В прямом переводе слово гироскоп — прибор для обнаружения вращения. В широком смысле гироскопом называется быстро вращающееся твердое тело, ось которого может менять положение в пространстве. Гироскоп, в особенности, когда на него действуют внешние силы, может совершать удивительные движения, кажущиеся на первый взгляд неожиданными и непонятными. Вся теория гироскопов построена на векторном уравнении для момента импульса относительно точки опоры $O$: $$\frac{\mathrm d\vec{L}}{\mathrm dt} = \vec{M} .\tag{1}$$Здесь $\vec{M}$ — сумма моментов внешних сил относительно точки $O$, $\vec{L}$ — момент импульса относительно точки $O$. Если ось вращающегося волчка отклонена от вертикали, то под действием силы тяжести ось описывает в пространстве круговой конус с вертикальной осью. Такое движение волчка называют вынужденной прецессией.
Часть A. Период прецессии (1 балл)
Часть B. Момент инерции волчка (4 балла)
Теоретически получите выражение для периода прецессии волчка $T_1$.
Раскрутите волчок с помощью груза $m_1$ и измерьте период его прецессии. Используя эти данные и проведя необходимые дополнительные измерения геометрических размеров, определите момент инерции ротора волчка $I$ и частоту вращения волчка (в $Гц$) в эксперименте.
Часть C. Момент силы трения (3 балла) Момент силы тяжести только поворачивает момент импульса волчка. Момент силы трения между ротором и рамой изменяет его модуль.
До какой максимальной частоты удаётся раскрутить волчок, дёргая за нить рукой? Ответ выразите в герцах.
Раскрутите волчок и поставьте на подставку. Постройте график зависимости частоты вращения ротора волчка (в $Гц$) от времени до того момента, как частота уменьшится в $2$ раза.
Часть D. Другая прецессия (2 балла) Чтобы наблюдать другой вид прецессии волчка, его нужно подвесить на нитке за железный обруч и отклонить на угол $\alpha$ от вертикали.
На основе графика сделайте качественный вывод о зависимости момента силы трения, действующего на ротор, от скорости вращения волчка. Определите средний момент силы трения.
Теоретически выведите формулу для периода прецессии $T_2$ в этом случае.
Экспериментально исследуйте зависимость периода прецессии $T_2$ от угла $\alpha$.
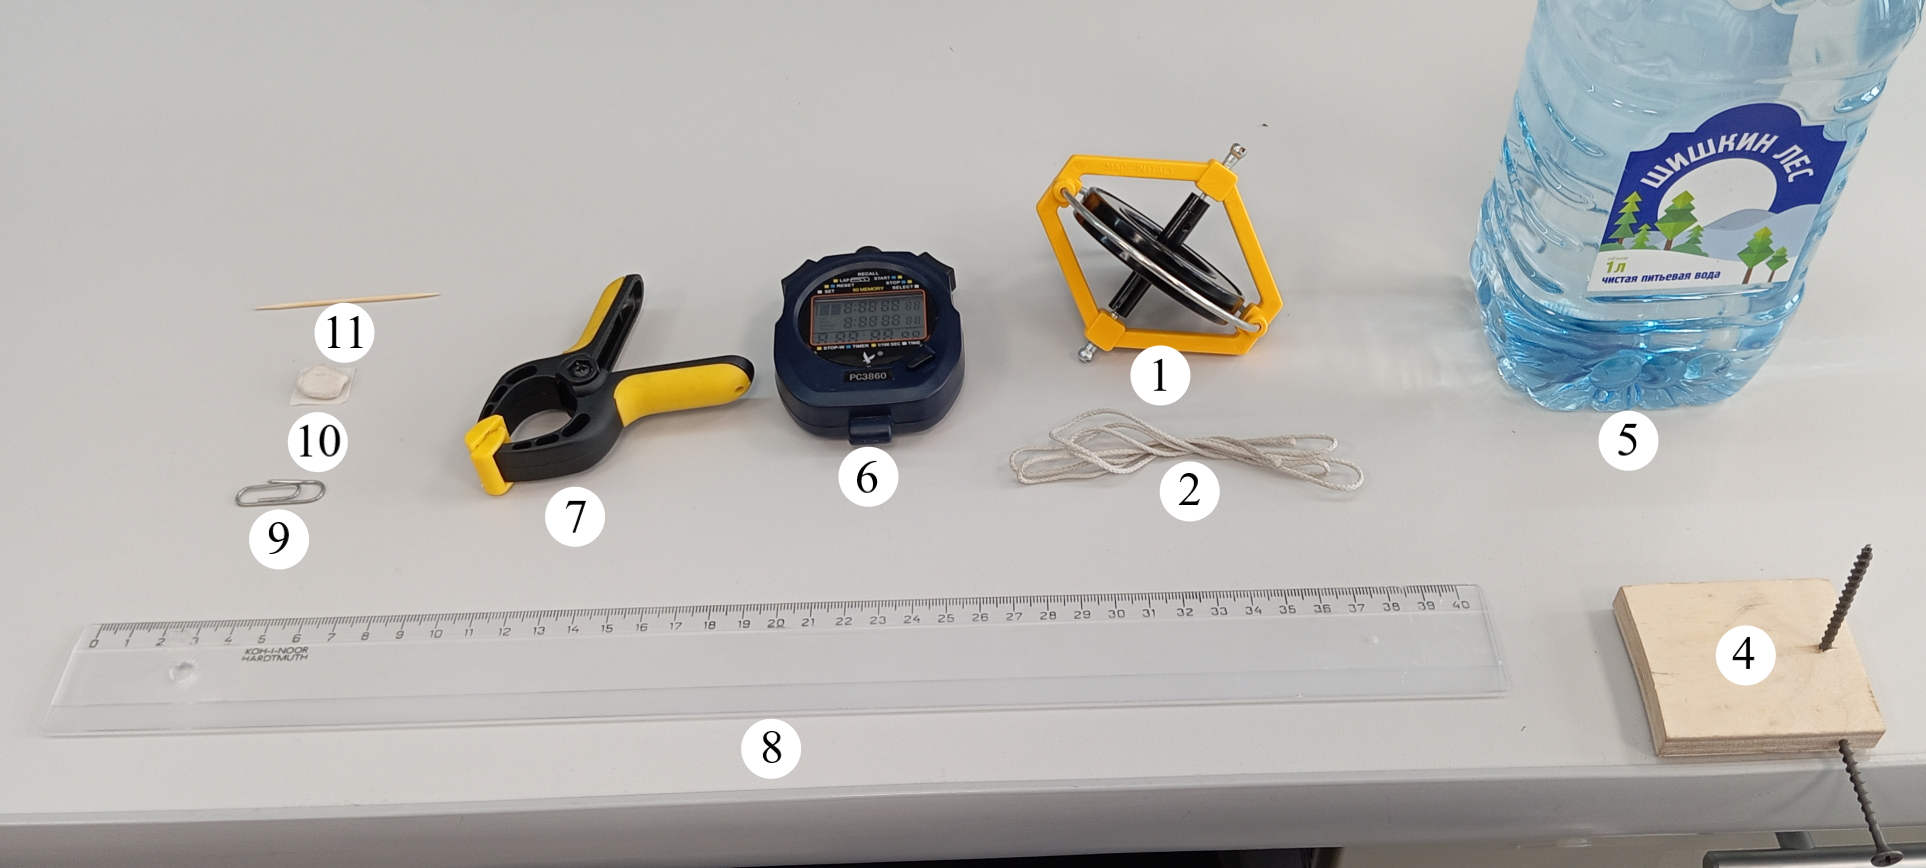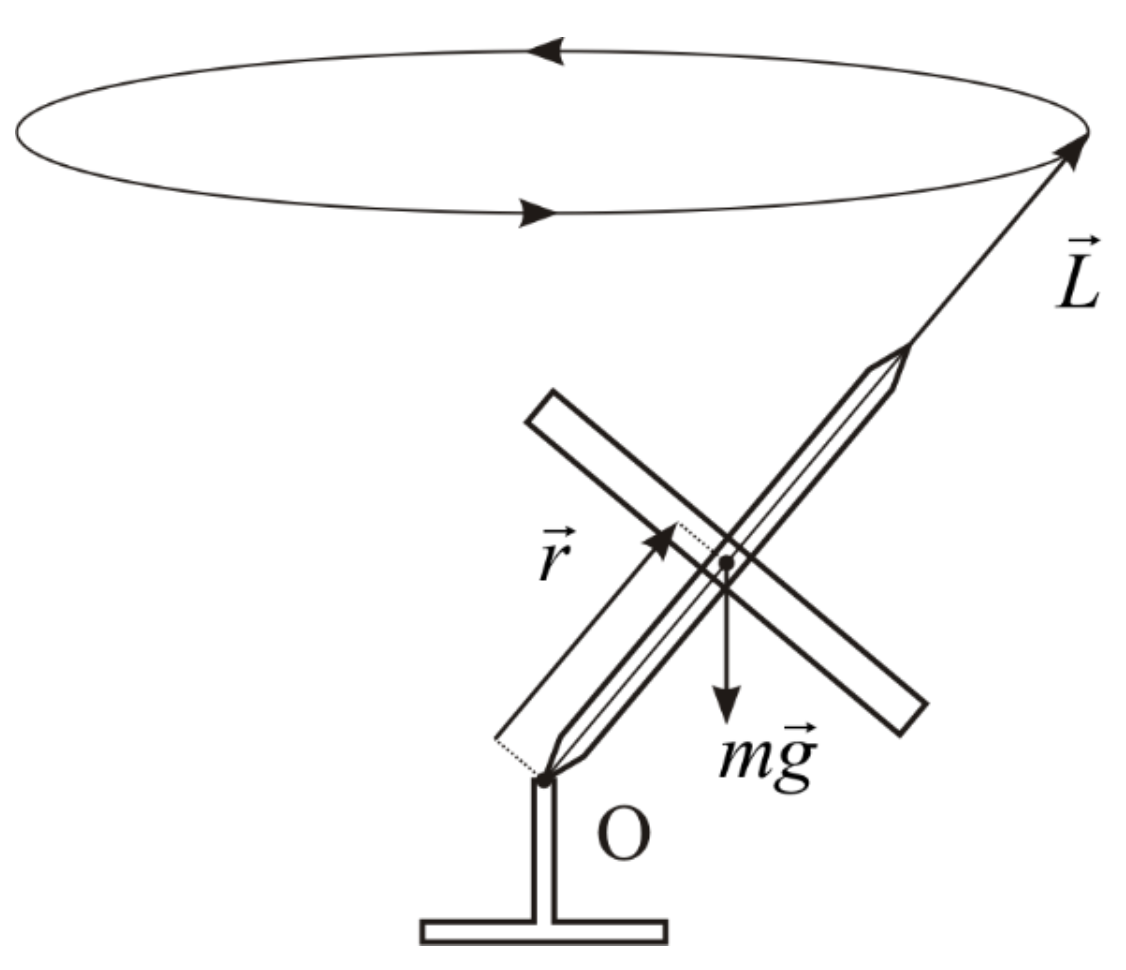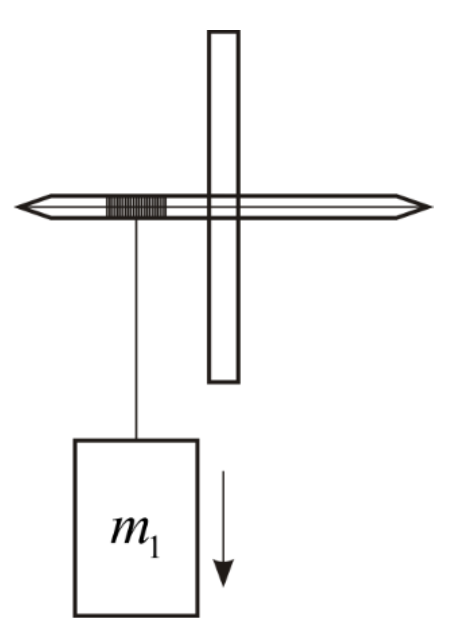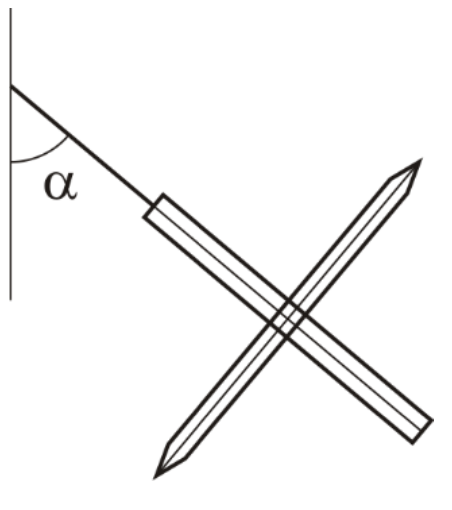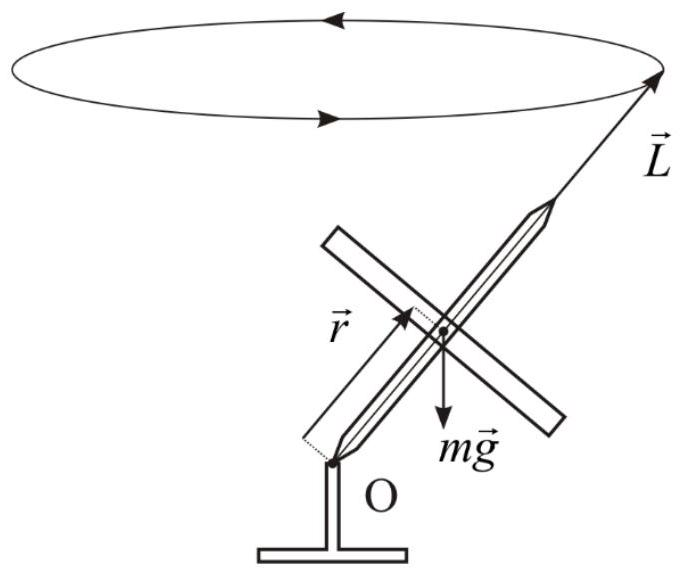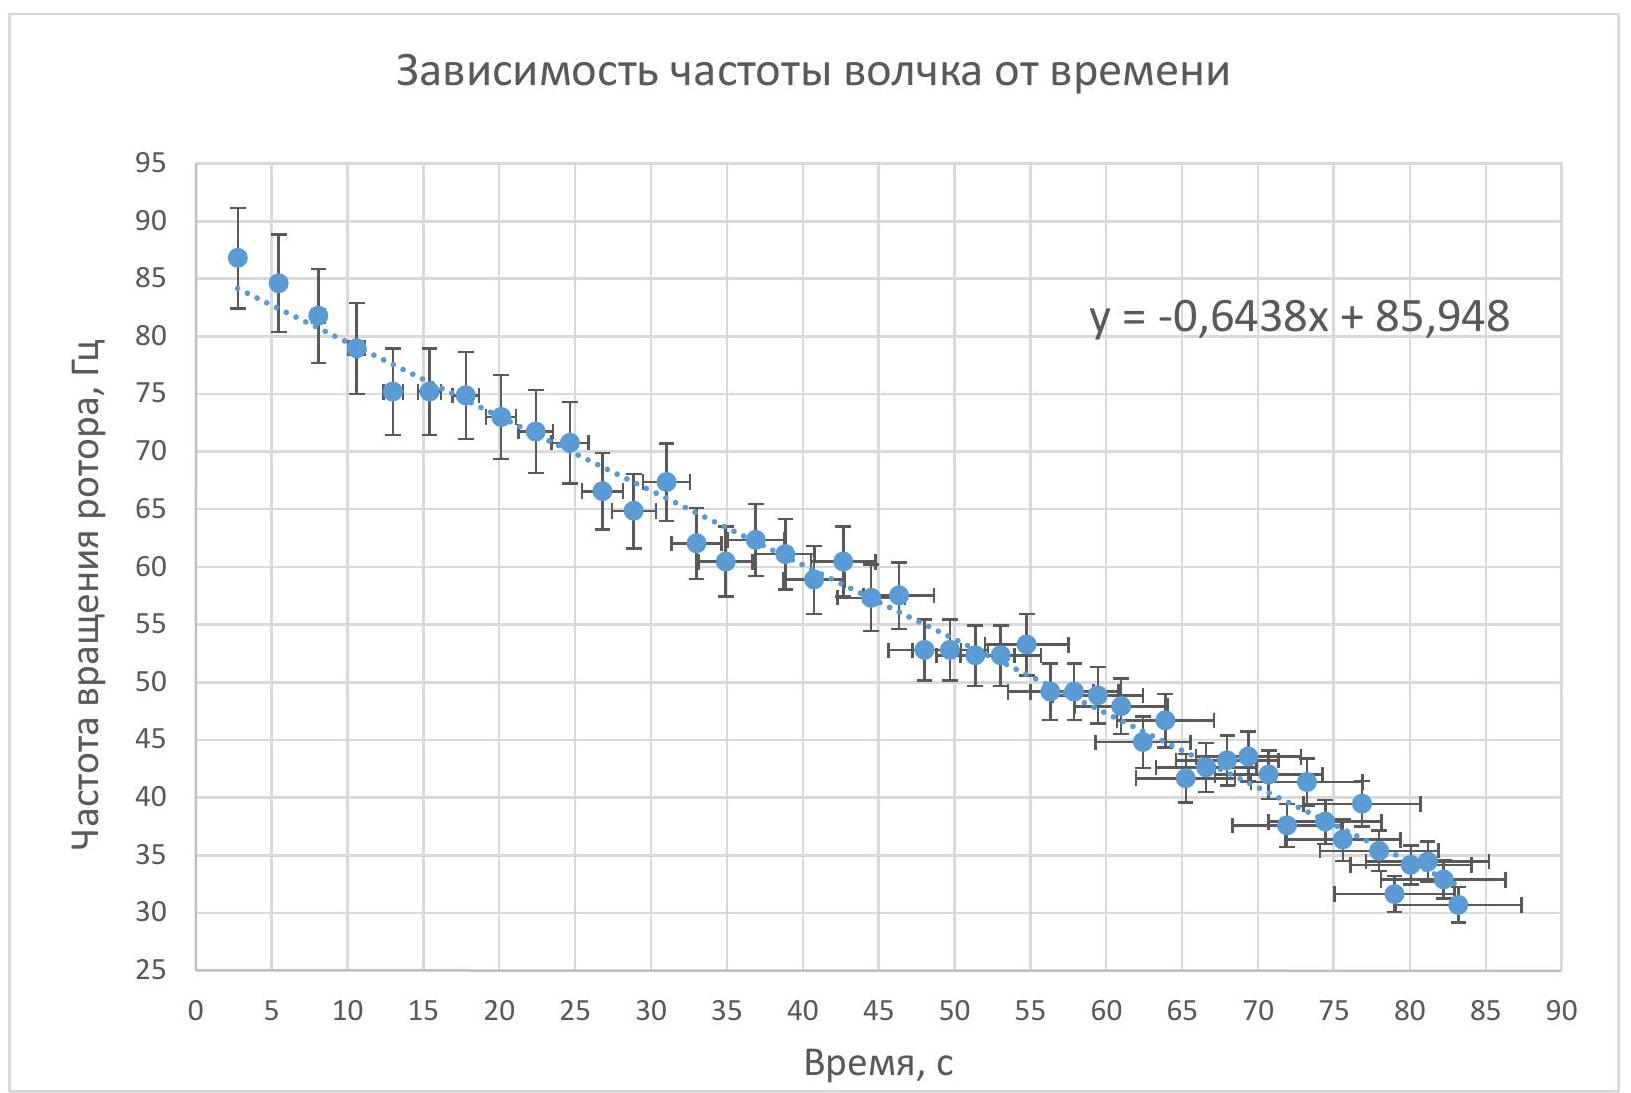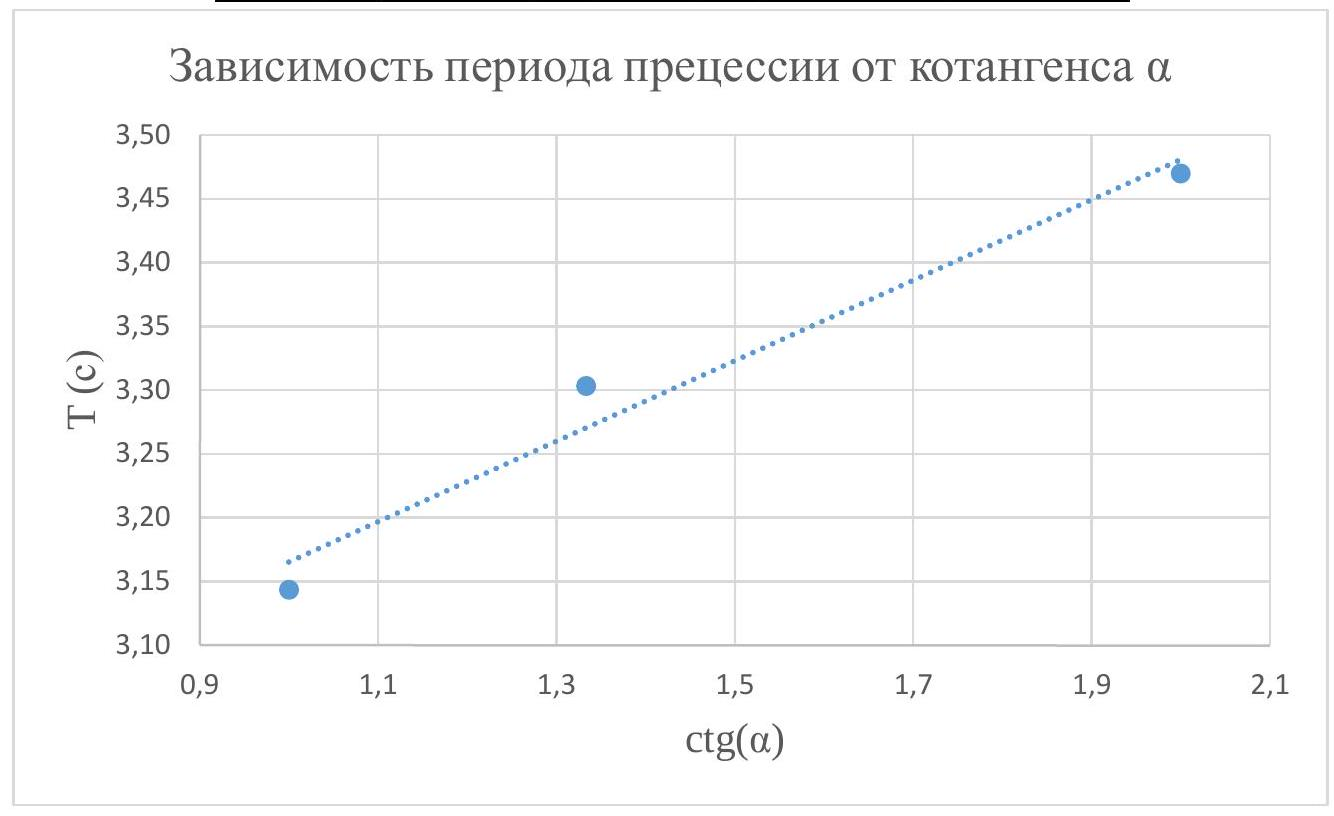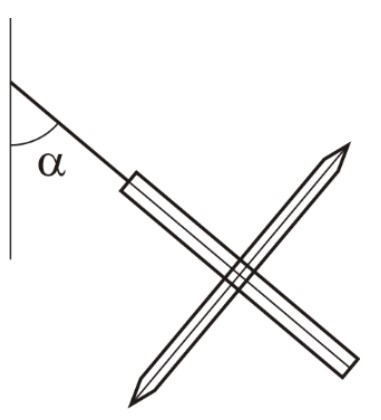
Теоретически получите выражение для периода прецессии волчка $T_1$.
Ответ: \begin{equation}T_{1}=\frac{2 \pi I \omega}{r m g} \tag{3}\end{equation}\begin{equation}\Omega=\frac{r m g}{I \omega}. \tag{4}\end{equation}

Раскрутите волчок с помощью груза $m_1$ и измерьте период его прецессии. Используя эти данные и проведя необходимые дополнительные измерения геометрических размеров, определите момент инерции ротора волчка $I$ и частоту вращения волчка (в $Гц$) в эксперименте.
Решение: Для нахождения момента инерции волчка воспользуемся законом сохранения энергии и уравнением $(3)$. Получим систему уравнений:$$\left\{\begin{array}{c}\mathrm{T}_{1}=\frac{2 \pi I \omega}{r m g}, \\m_{1} g h=\frac{m_{1}(b \omega)^{2}}{2}+\frac{I \omega^{2}}{2} .\end{array}\right.$$Здесь: $r=4.1~см$ расстояние от точки опоры $О$ до центра масс волчка.$h=85~см $ длина той части нити, которой раскручивают волчок.$b$ — расстояние от точки приложения силы тяжести груза к волчку до оси волчка. Чтобы определить $b$, посчитаем, сколько оборотов совершает волчок, когда на него накручивают нить длинной $c=21.8~см$. Он совершает ${N}_{об}=10$$$2 \pi b N_{об}=с,$$$$ b=0.35~см.$$$\mathrm{T}_{1}$ — период прецессии после раскручивания грузом. Измеряем его, поставив волчок на подставку сразу после раскручивания. Если гироскоп начинает вибрировать, вставать в вертикальное положение или по каким-то еще причинам вследствие его не идеальности большая угловая скорость не позволяет измерить период прецессии, то следует укоротить разгонную часть нити.$$T_{1}=2.9~с.$$Из первого уравнения выражаем $\omega$ и подставляем во второе. Получаем квадратное уравнение относительно $I$.$$\frac{8 \pi^{2} m_{1} h}{T_{1}^{2} m^{2} g r^{2}} I^{2}=m_{1} b^{2}+I$$Решив квадратное уравнение и выбрав положительный корень, получим:$$I=\frac{1+\sqrt{1+4 a m_{1} b^{2}}}{2 a},$$$$a=\frac{8 \pi^{2} m_{1} h}{T_{1}^{2} m^{2} g r^{2}}$$
Ответ: $$I=4.3 \cdot 10^{-5} ~кг\cdot м^{2}.$$При различных оценках могут понадобиться другие параметры волчка такие как внешний радиус $R_1=3~см$, внутренний $R_2=2~см$.

До какой максимальной частоты удаётся раскрутить волчок, дёргая за нить рукой? Ответ выразите в герцах.
Решение: Подставив значение $I$ в $(3)$, получим $v_{1}=\frac{\omega}{2 \pi}=T_{1} \frac{r m g}{4 \pi \pi I}=91~Гц$,$$\omega=571~\frac{рад }{с}$$При раскручивании руками максимальный период прецессии$$T_{\max } \simeq 3~с.$$А соответствующая частота из $(3)$ Оценим погрешность полученного значения $I$. Абсолютная погрешность при измерении $r-\Delta r=1~мм,~b-\Delta b=0.2~мм, ~h-\Delta h=2~см$ (высокая погрешность $b$ и $h$ обусловлена растяжением нити), $T_{1}-\Delta T_{1}= 0.2~с$ (вызвано сложностью замера поворота на $2 \pi$ а так же установкой гироскопа на подставку).Итого для $I$ имеем:$$\varepsilon \simeq 20 \% .$$
Ответ: $$v_{\max } \simeq 100~Гц.$$  Оценим погрешность полученного значения $I$. Абсолютная погрешность при измерении $r-\Delta r=1~мм,~b-\Delta b=0.2~мм, ~h-\Delta h=2~см$ (высокая погрешность $b$ и $h$ обусловлена растяжением нити), $T_{1}-\Delta T_{1}= 0.2~с$ (вызвано сложностью замера поворота на $2 \pi$ а так же установкой гироскопа на подставку).Итого для $I$ имеем:$$\varepsilon \simeq 20 \% .$$

Раскрутите волчок и поставьте на подставку. Постройте график зависимости частоты вращения ротора волчка (в $Гц$) от времени до того момента, как частота уменьшится в $2$ раза.
Решение: Нужно раскрутить волчок и с помощью секундомера, измеряющего круги, снять все периоды прецессии, пока период не упадёт в два раза. К частоте вращения от периода прецессии переходим по формуле$$v=T_{1} \frac{r g m}{4 \pi^{2} I}$$Время находится как сумма всех предыдущих периодов. $T_1,~с$2.772.72.612.522.42.42.392.332.29$t,~с$2.775.478.0810.61315.417.7920.1222.41$v_1,~Гц$86.7984.59681.77778.95775.19775.19774.88473.00471.75$T_1,~с$2.2592.1252.072.151.981.931.991.951.88$t,~с$24.66926.79428.86431.01432.99434.92436.91438.86440.744$v_1,~Гц$70.77966.58164.85767.36462.03760.47162.35161.09758.904$T_1,~с$1.931.831.8361.6851.6851.671.671.71.57$t,~с$42.67444.50446.3448.02549.7151.3853.0554.7556.32$v_1,~Гц$60.47157.33857.52652.79452.79452.32452.32453.26449.191$T_1,~с$1.571.561.531.431.491.331.361.381.39$t,~с$57.8959.4560.9862.4163.965.2366.5967.9769.36$v_1,~Гц$49.19148.87847.93844.80546.68541.67242.61243.23843.552$T_1,~с$1.341.21.321.211.161.261.131.011.09$t,~с$70.771.973.2274.4375.5976.8577.9878.9980.08$v_1,~Гц$41.98537.59841.35837.91236.34539.47835.40531.64534.152$T_1,~с$1.11.050.98 $t,~с$81.1882.2383.21 $v_1,~Гц$34.46532.89930.705 График измеренной зависимости: | $T_1,~с$ | 2.77 | 2.7 | 2.61 | 2.52 | 2.4 | 2.4 | 2.39 | 2.33 | 2.29 | | --- | --- | --- | --- | --- | --- | --- | --- | --- | --- | | $t,~с$ | 2.77 | 5.47 | 8.08 | 10.6 | 13 | 15.4 | 17.79 | 20.12 | 22.41 | | $v_1,~Гц$ | 86.79 | 84.596 | 81.777 | 78.957 | 75.197 | 75.197 | 74.884 | 73.004 | 71.75 | | $T_1,~с$ | 2.259 | 2.125 | 2.07 | 2.15 | 1.98 | 1.93 | 1.99 | 1.95 | 1.88 | | $t,~с$ | 24.669 | 26.794 | 28.864 | 31.014 | 32.994 | 34.924 | 36.914 | 38.864 | 40.744 | | $v_1,~Гц$ | 70.779 | 66.581 | 64.857 | 67.364 | 62.037 | 60.471 | 62.351 | 61.097 | 58.904 | | $T_1,~с$ | 1.93 | 1.83 | 1.836 | 1.685 | 1.685 | 1.67 | 1.67 | 1.7 | 1.57 | | $t,~с$ | 42.674 | 44.504 | 46.34 | 48.025 | 49.71 | 51.38 | 53.05 | 54.75 | 56.32 | | $v_1,~Гц$ | 60.471 | 57.338 | 57.526 | 52.794 | 52.794 | 52.324 | 52.324 | 53.264 | 49.191 | | $T_1,~с$ | 1.57 | 1.56 | 1.53 | 1.43 | 1.49 | 1.33 | 1.36 | 1.38 | 1.39 | | $t,~с$ | 57.89 | 59.45 | 60.98 | 62.41 | 63.9 | 65.23 | 66.59 | 67.97 | 69.36 | | $v_1,~Гц$ | 49.191 | 48.878 | 47.938 | 44.805 | 46.685 | 41.672 | 42.612 | 43.238 | 43.552 | | $T_1,~с$ | 1.34 | 1.2 | 1.32 | 1.21 | 1.16 | 1.26 | 1.13 | 1.01 | 1.09 | | $t,~с$ | 70.7 | 71.9 | 73.22 | 74.43 | 75.59 | 76.85 | 77.98 | 78.99 | 80.08 | | $v_1,~Гц$ | 41.985 | 37.598 | 41.358 | 37.912 | 36.345 | 39.478 | 35.405 | 31.645 | 34.152 | | $T_1,~с$ | 1.1 | 1.05 | 0.98 | | | | | | | | $t,~с$ | 81.18 | 82.23 | 83.21 | | | | | | | | $v_1,~Гц$ | 34.465 | 32.899 | 30.705 | | | | | | |

На основе графика сделайте качественный вывод о зависимости момента силы трения, действующего на ротор, от скорости вращения волчка. Определите средний момент силы трения.
Решение: Из линейности полученной зависимости можно сделать вывод о том, что момент силы трения постоянный, он никак существенно не зависит от скорости вращения ротора. Возможно получение неправильного результата, если не добиться того, чтобы рама не проворачивалась относительно подставки.$$M_{тp}=-\frac{\Delta v}{\Delta t} 2 \pi I \tag{5}$$
Ответ: $$M_{тp}=1.7 \cdot 10^{-4} ~Н\cdot м.$$

Теоретически выведите формулу для периода прецессии $T_2$ в этом случае.
Решение: Записав момент силы тяжести относительно точки подвеса, и использовав промежуточные выкладки из первой части задачи получим: Где $z=4~см$ — расстояние от точки подвеса до оси волчка.
Ответ: $$T_{2}=\frac{2 \pi \omega I}{z m g} \frac{1}{\tan \alpha} \tag{6}$$  Где $z=4~см$ — расстояние от точки подвеса до оси волчка.

Экспериментально исследуйте зависимость периода прецессии $T_2$ от угла $\alpha$.
Решение: Как видно из графика эту зависимость можно считать линейной, что подтверждает полученную теорию. | $T,~с$ | $T,~с$ | $T,~с$ | $\<T>,~с$ | $\operatorname{ctg}(\alpha)$ | | --- | --- | --- | --- | --- | | 3.18 | 3.1 | 3.15 | 3.14 | 1 | | 3.31 | 3.24 | 3.36 | 3.30 | 1.33 | | 3.41 | 3.57 | 3.43 | 3.47 | 2 |
Ответ: | $T,~с$ | $T,~с$ | $T,~с$ | $\<T>,~с$ | $\operatorname{ctg}(\alpha)$ | | --- | --- | --- | --- | --- | | 3.18 | 3.1 | 3.15 | 3.14 | 1 | | 3.31 | 3.24 | 3.36 | 3.30 | 1.33 | | 3.41 | 3.57 | 3.43 | 3.47 | 2 | Ответ: $T,~с$$T,~с$$T,~с$$<T>,~с$$\operatorname{ctg}(\alpha)$3.183.13.153.1413.313.243.363.301.333.413.573.433.472
Ответ: Как видно из графика эту зависимость можно считать линейной, что подтверждает полученную теорию.
Темы:
E, Механика, Динамика, IEPhO, Гироскоп, Трение, Динамика твердого тела, Прецессия